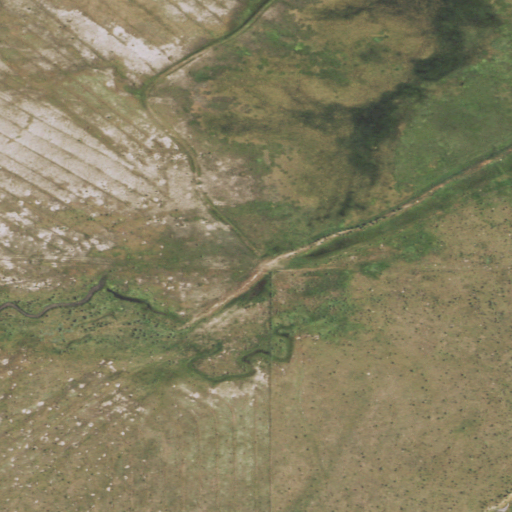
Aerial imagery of valley in Wyoming named Ford Draw containing grassland, shrub, and herbaceous wetlands